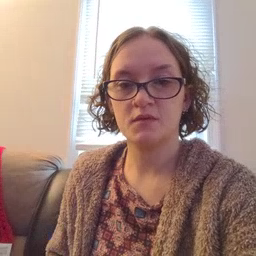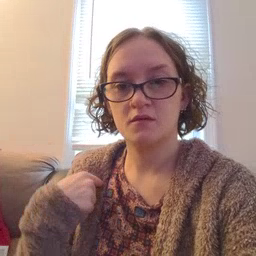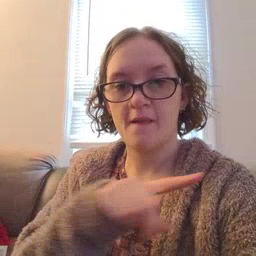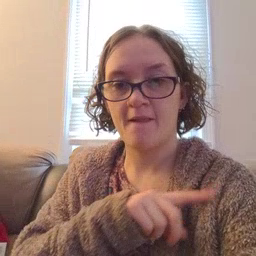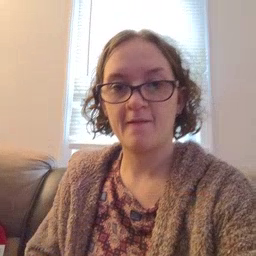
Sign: weus